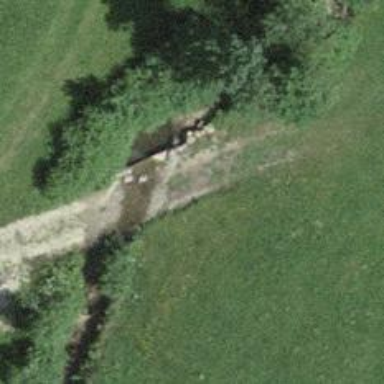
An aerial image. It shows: Culvert tunnel.